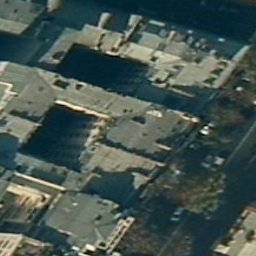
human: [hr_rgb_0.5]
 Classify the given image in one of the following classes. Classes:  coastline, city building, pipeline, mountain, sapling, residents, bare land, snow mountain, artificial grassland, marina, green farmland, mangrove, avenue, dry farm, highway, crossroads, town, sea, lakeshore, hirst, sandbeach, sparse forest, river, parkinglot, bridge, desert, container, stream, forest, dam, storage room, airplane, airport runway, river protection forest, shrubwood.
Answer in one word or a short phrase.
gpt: city building